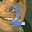
Label: 2